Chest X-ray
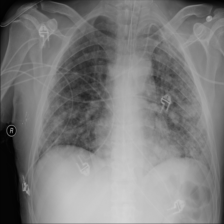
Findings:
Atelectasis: negative
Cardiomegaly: negative
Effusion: negative
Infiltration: negative
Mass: negative
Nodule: negative
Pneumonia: negative
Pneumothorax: negative
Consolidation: negative
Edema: negative
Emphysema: negative
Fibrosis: negative
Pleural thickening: negative
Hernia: negative